Question: I am facing a small issue and em banging my head for being not able to solve it...
I have a 'UITableView' with 'UITableViewCell'.. the cell's height is determined on the size of text. when the user taps it, the text is translated and the translated text is appended to it in new line. for making them look separated, I add a 'UIView lineView' with width as much as cell's label and 'height = 1'
'''
UIView *lineView = [[UIView alloc] initWithFrame:CGRectMake(bubbleFrame.origin.x, bubbleFrame.origin.y + bubbleFrame.size.height/2, bubbleFrame.size.width, 1)];
lineView.backgroundColor = [UIColor whiteColor];
lineView.tag = indexPath.row;
[cell addSubview:lineView];
'''
Everything works fine but when i navigate back to that 'viewController' i see that 'lineView' misplaced on each cell..
Cant understand why its doing that..
Any help would be appreciated.. Thanks in advance..
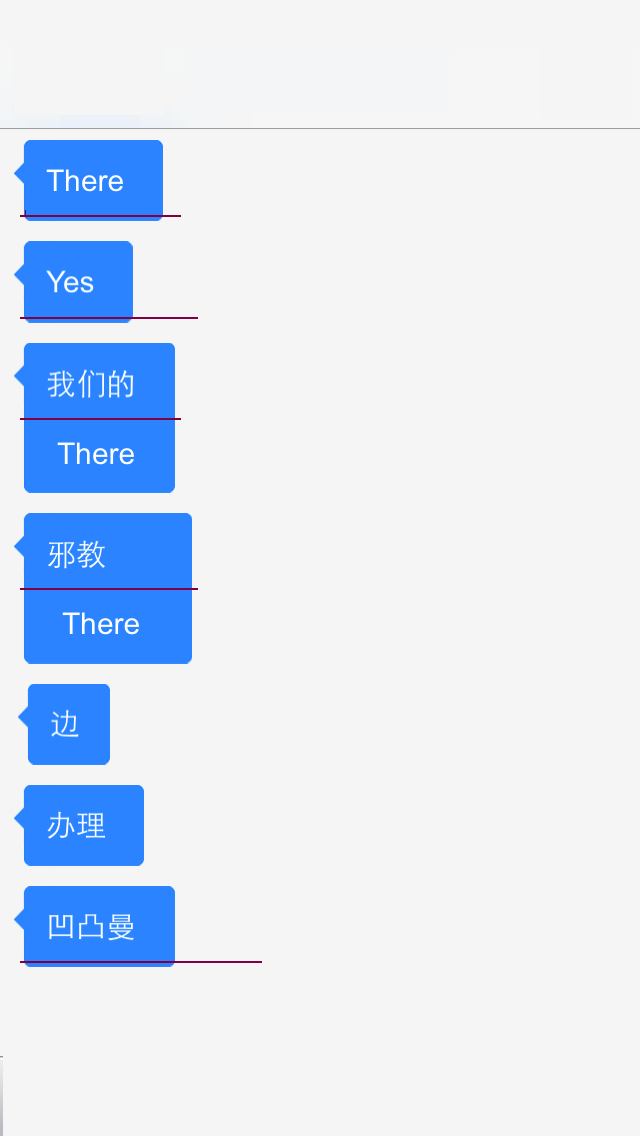
Answer: Well after some working on the advice of Mustafa Ibrahim, i found another question that had <URL>
added this with 'dequeueReusableCellWithIdentifier'
'''
if (cell == nil) {
cell = [[ChatCustomCell alloc] initWithStyle:UITableViewCellStyleDefault reuseIdentifier:CellIdentifier];
}
else{
[[cell.contentView viewWithTag:500] removeFromSuperview];
}
'''
and changed my lineView code a bit too..
'''
UIView *lineView = [[UIView alloc] initWithFrame:CGRectMake(bubbleFrame.origin.x, bubbleFrame.origin.y + bubbleFrame.size.height/2, bubbleFrame.size.width, 1)];
lineView.backgroundColor = [UIColor whiteColor];
lineView.tag = indexPath.row;
[cell addSubview:lineView];
'''